Brain MRI, t2w sequence, axial 2D slice.
Patient: age 39, sex F, weight 95 kg, height 1.95 m
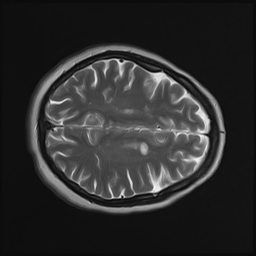